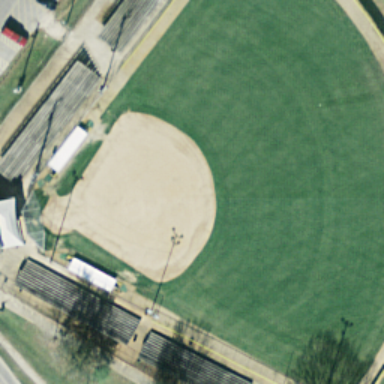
This is an old baseball diamond .